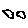
Label: cloud